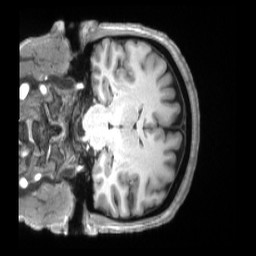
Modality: T1w
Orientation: coronal
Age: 49
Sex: female
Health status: ill
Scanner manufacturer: siemens
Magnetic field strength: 3 T
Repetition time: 2.2 s
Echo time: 0.00157 s